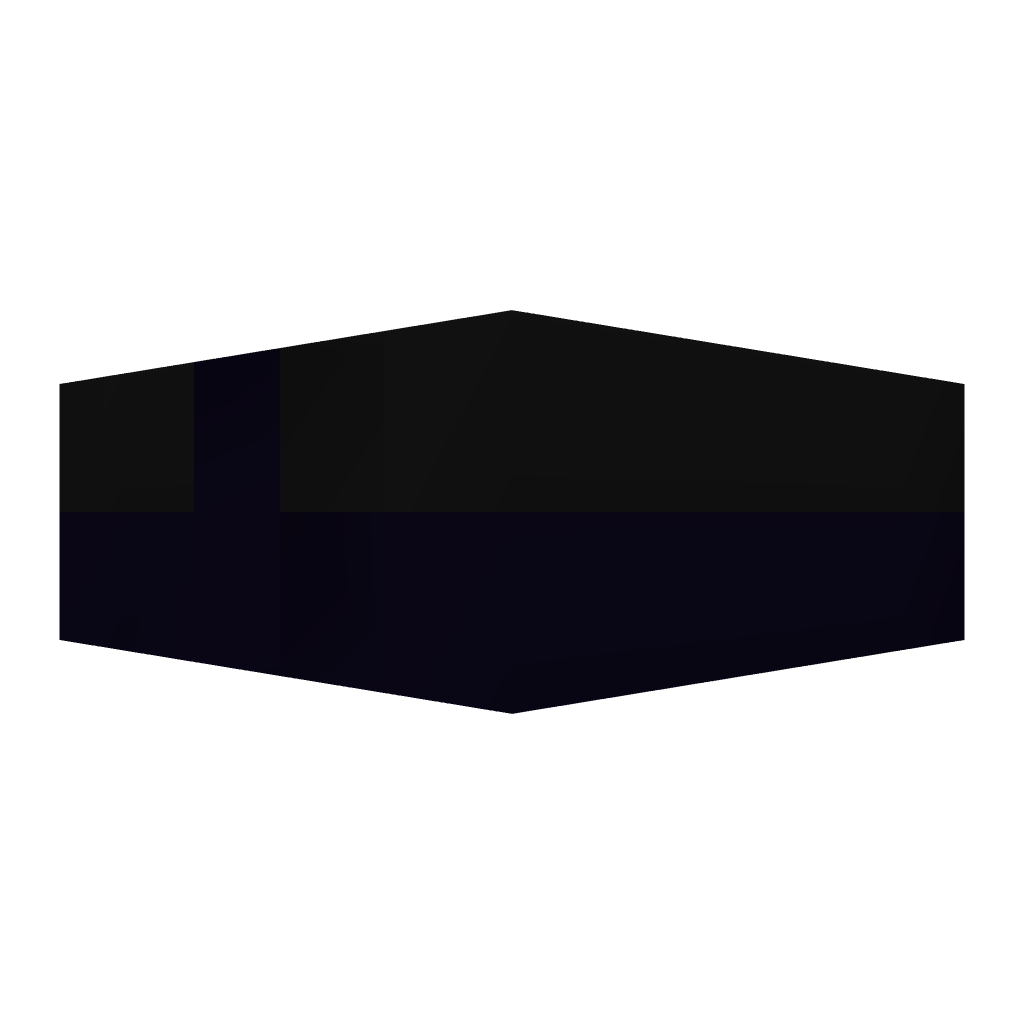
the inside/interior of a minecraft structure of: Simple Tnt Jumper